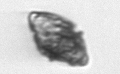
Label: Kryptoperidinium_triquetrum